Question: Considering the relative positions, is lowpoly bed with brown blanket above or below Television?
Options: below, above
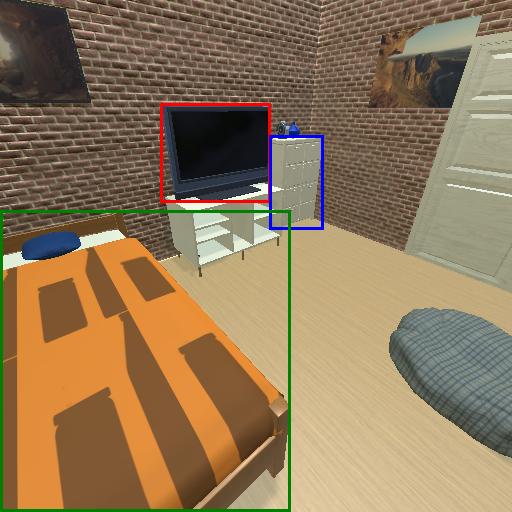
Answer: below